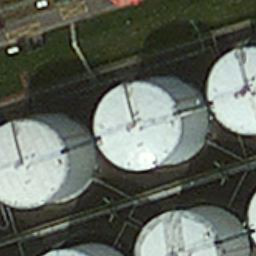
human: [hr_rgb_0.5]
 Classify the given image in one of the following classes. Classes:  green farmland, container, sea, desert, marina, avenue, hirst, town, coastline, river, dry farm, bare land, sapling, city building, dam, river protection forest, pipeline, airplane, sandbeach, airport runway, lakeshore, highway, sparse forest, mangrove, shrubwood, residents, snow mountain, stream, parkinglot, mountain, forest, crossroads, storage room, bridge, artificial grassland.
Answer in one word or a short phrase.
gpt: storage room